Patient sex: F
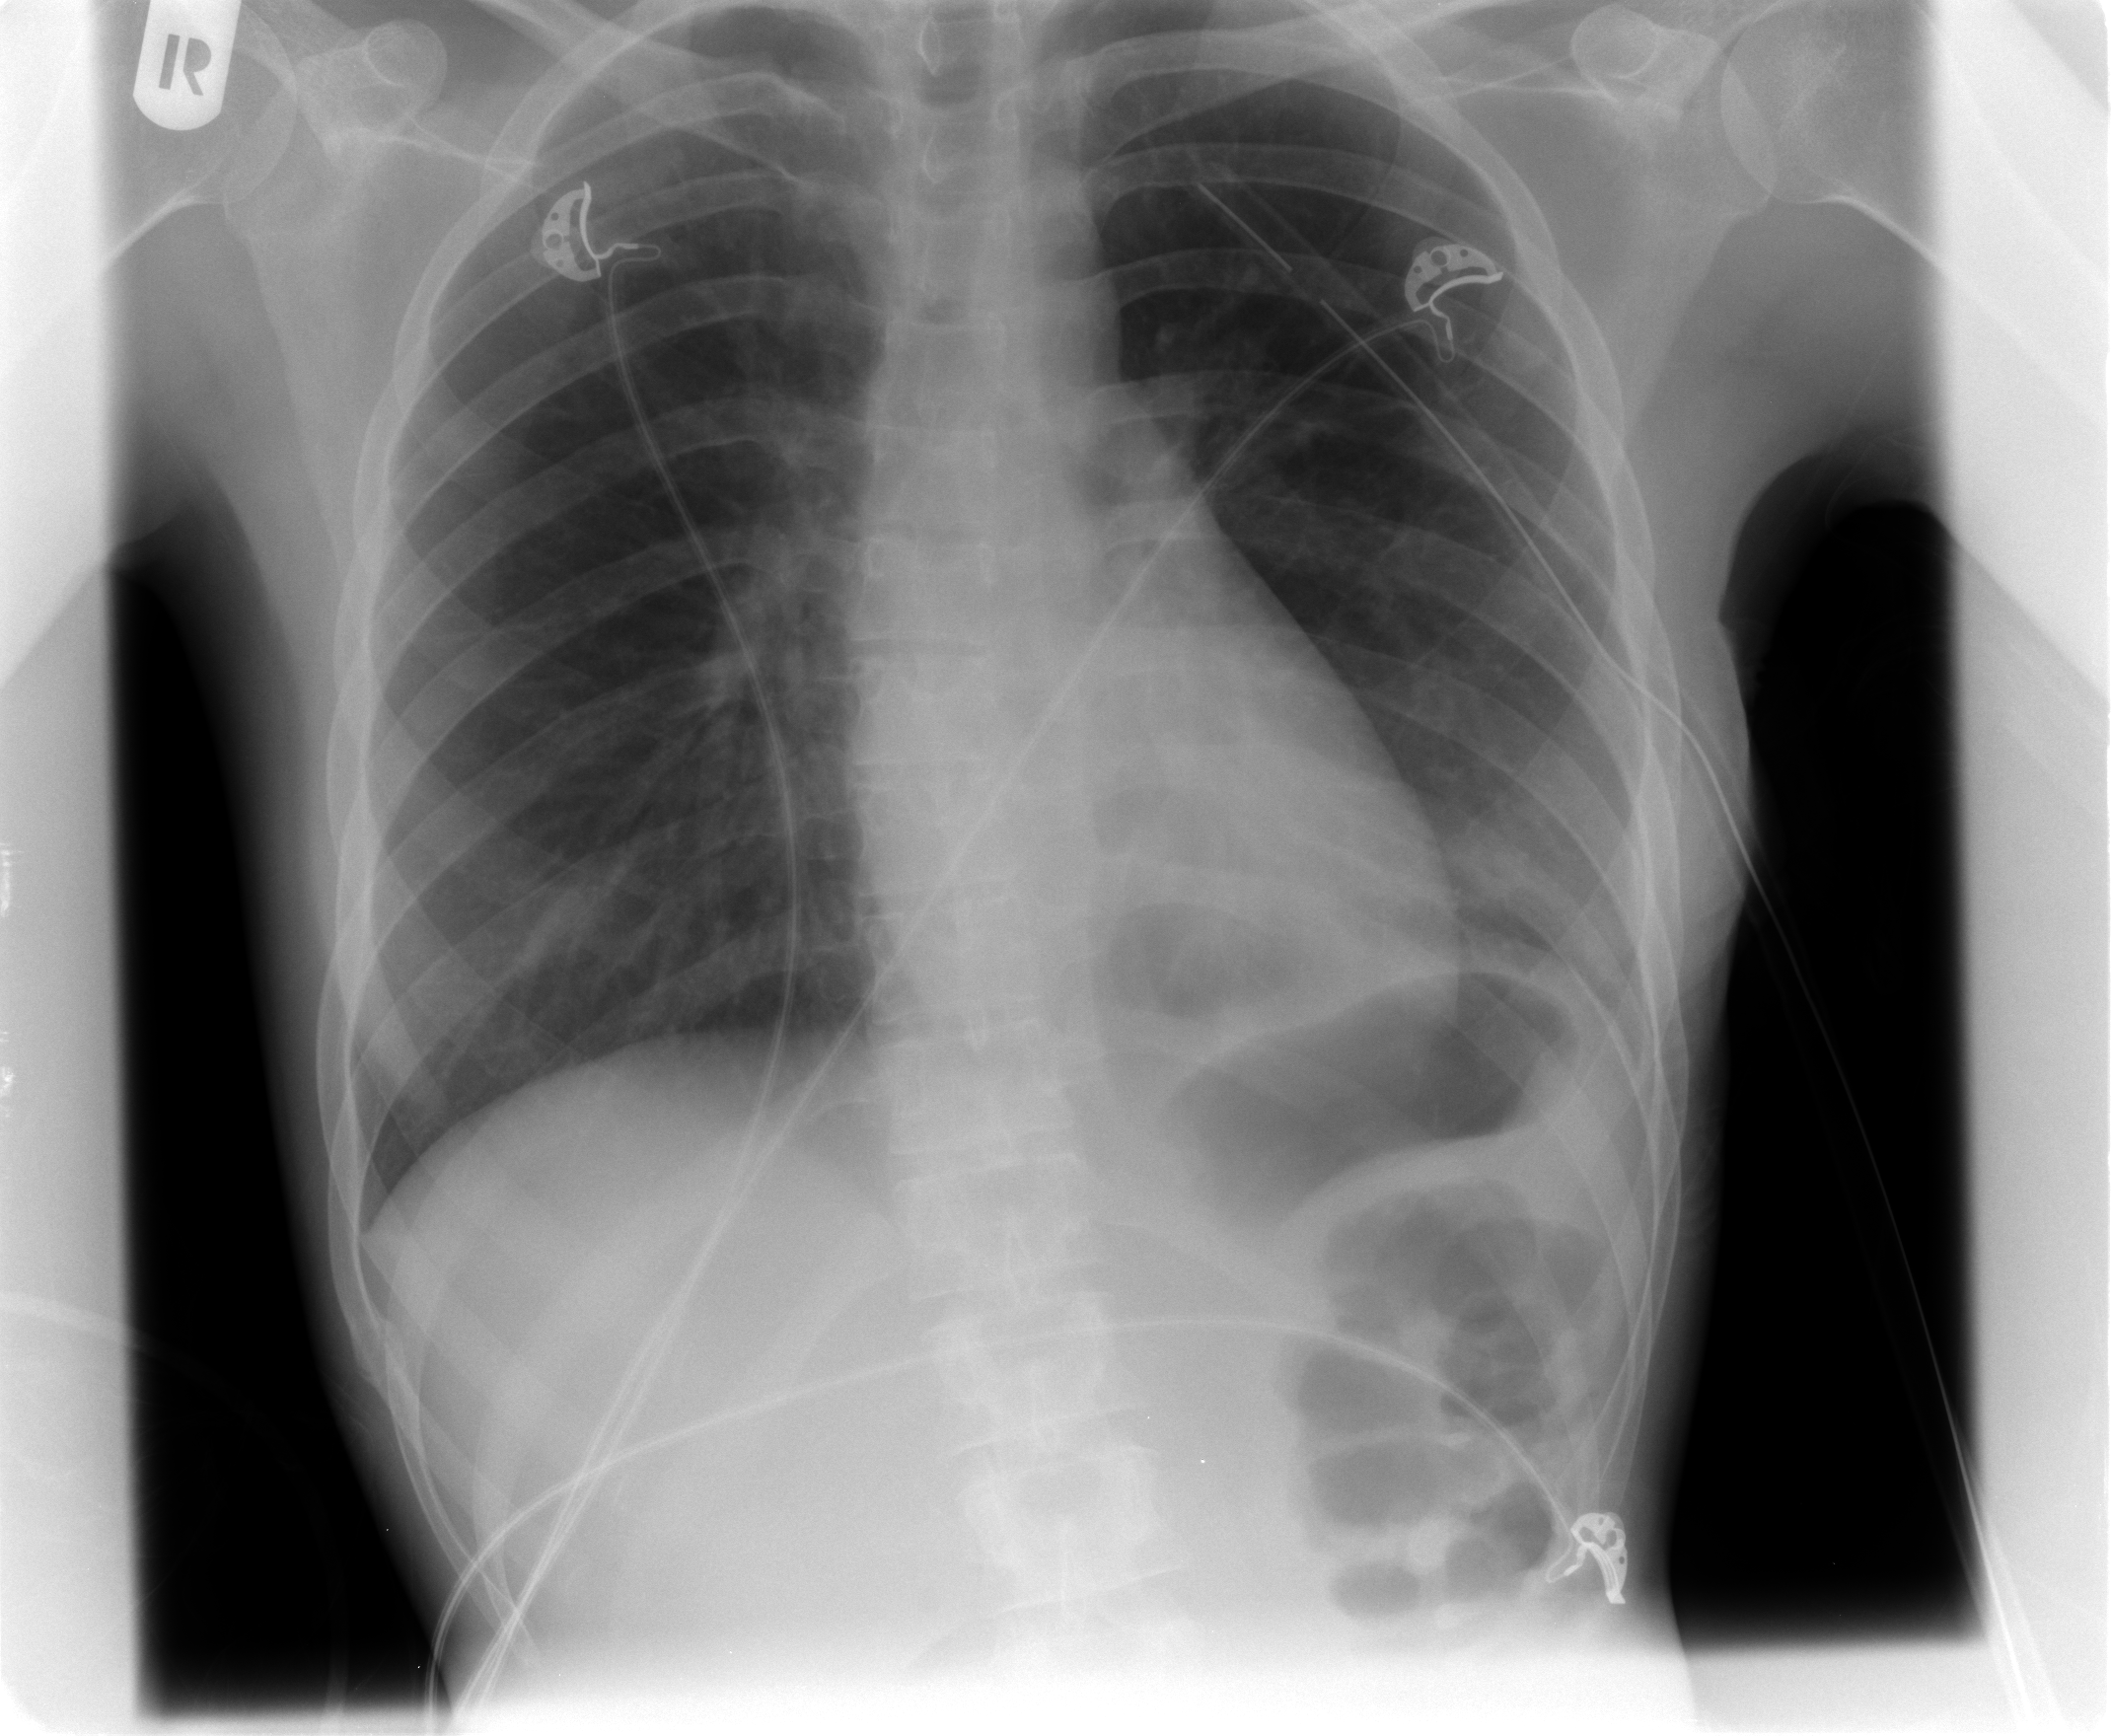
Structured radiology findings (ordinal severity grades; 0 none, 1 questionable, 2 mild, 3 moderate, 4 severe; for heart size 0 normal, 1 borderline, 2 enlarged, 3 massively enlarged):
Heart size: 0
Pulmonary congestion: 0
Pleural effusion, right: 0
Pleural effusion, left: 2
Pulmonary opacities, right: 0
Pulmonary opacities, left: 0
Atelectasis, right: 0
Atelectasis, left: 2